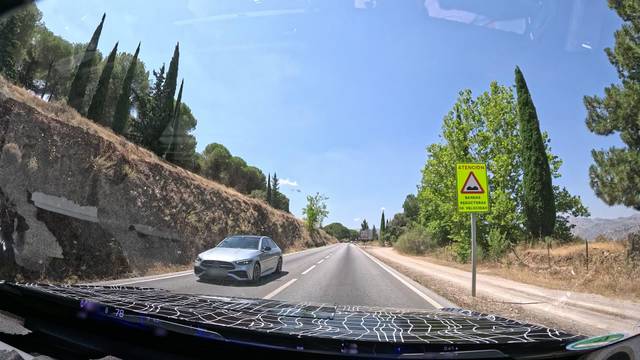
Region: Spain
Coordinates: 36.754, -5.181